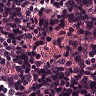
Metastatic tissue present: no